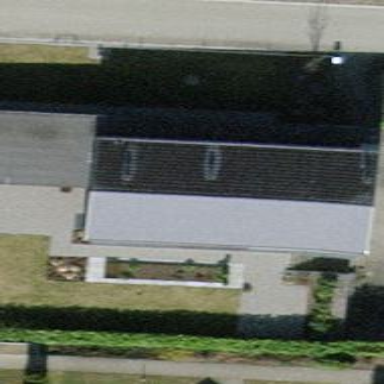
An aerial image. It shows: Gabled roof house.